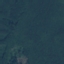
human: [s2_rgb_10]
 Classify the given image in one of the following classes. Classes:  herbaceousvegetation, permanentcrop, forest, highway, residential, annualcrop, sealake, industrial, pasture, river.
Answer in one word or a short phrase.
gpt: Forest